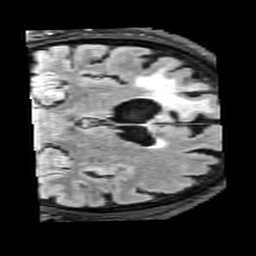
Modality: FLAIR
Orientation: coronal
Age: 66
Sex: male
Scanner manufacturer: siemens
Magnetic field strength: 3 T
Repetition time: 9 s
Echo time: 0.09 s